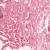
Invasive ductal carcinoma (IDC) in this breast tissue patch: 0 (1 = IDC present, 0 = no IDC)